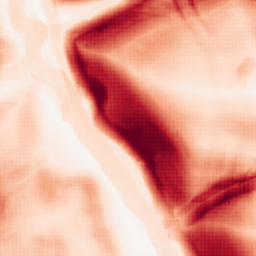
Category: morphological
Decomposition family: morphological_gradient
Decomposition parameters: size: 15
shape: square
Upsampling method: sinc_blackman
Upsampling parameters: scale: 8
kernel_size: 16
Upsampling scale: 8